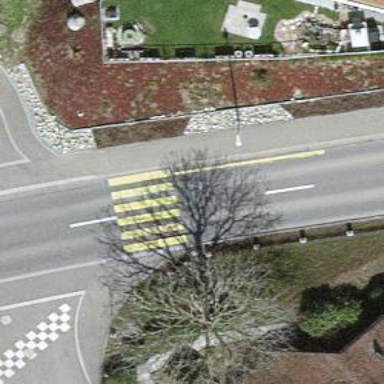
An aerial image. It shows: Uncontrolled zebra crossing on the road.